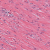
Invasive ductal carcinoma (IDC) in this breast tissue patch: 0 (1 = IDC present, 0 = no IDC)